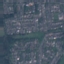
Label: Residential